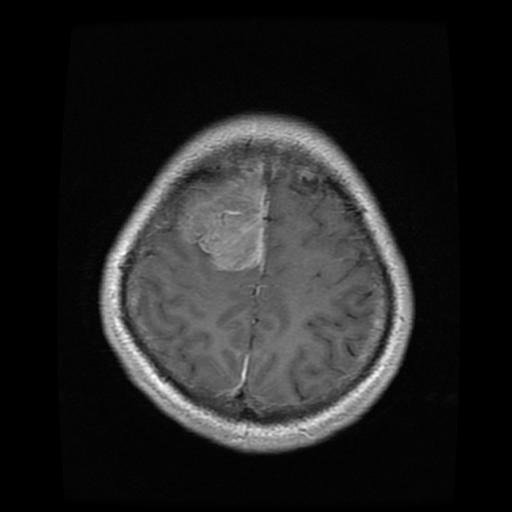
Label: meningioma